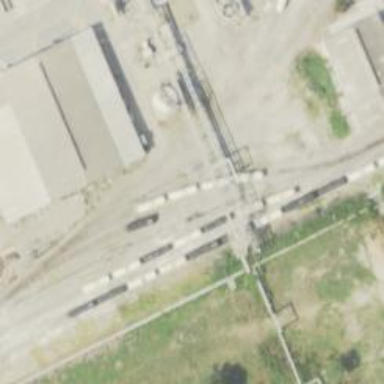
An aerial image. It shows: Railway spur service.